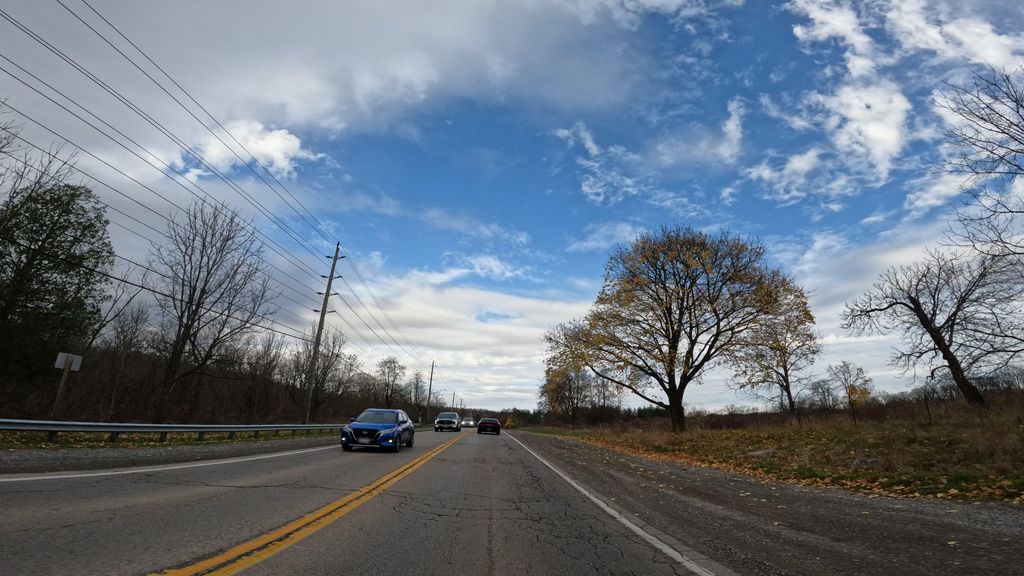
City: hamilton